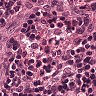
Metastatic tissue present: no